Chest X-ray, AP view. Patient: 86 years old, sex F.
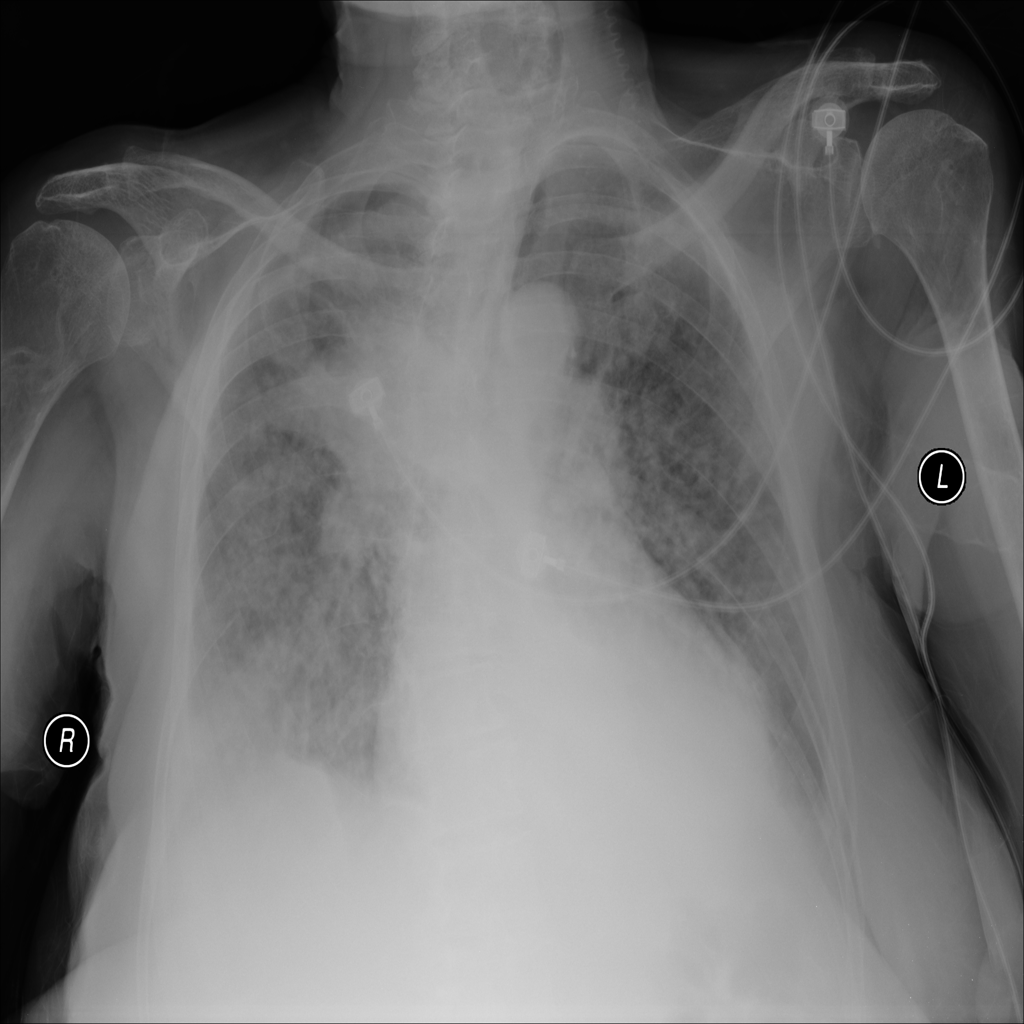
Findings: Atelectasis, Consolidation, Infiltration, Mass, Nodule